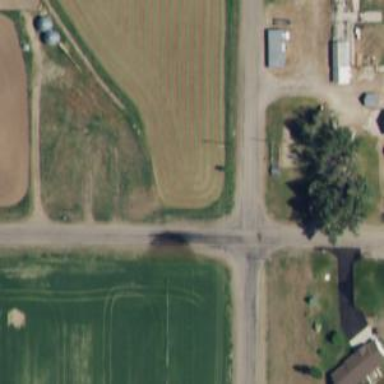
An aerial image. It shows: Tertiary road.